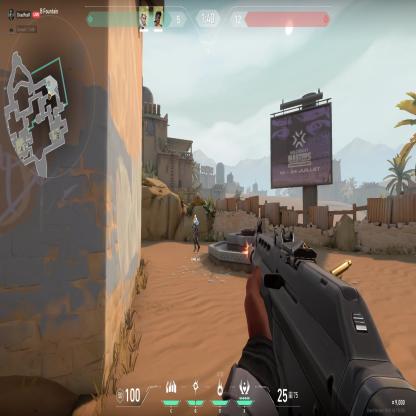
Label: teammate